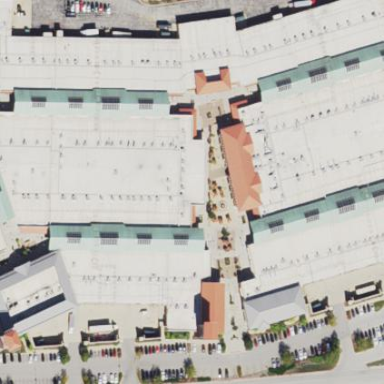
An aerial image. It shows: Retail building that serves as mall.